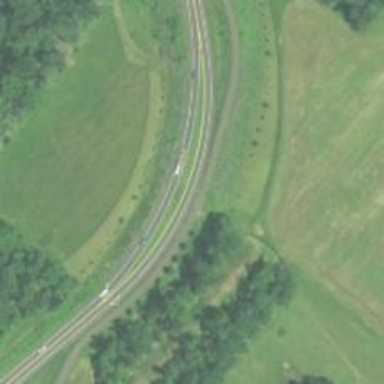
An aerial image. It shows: Trunk highway.